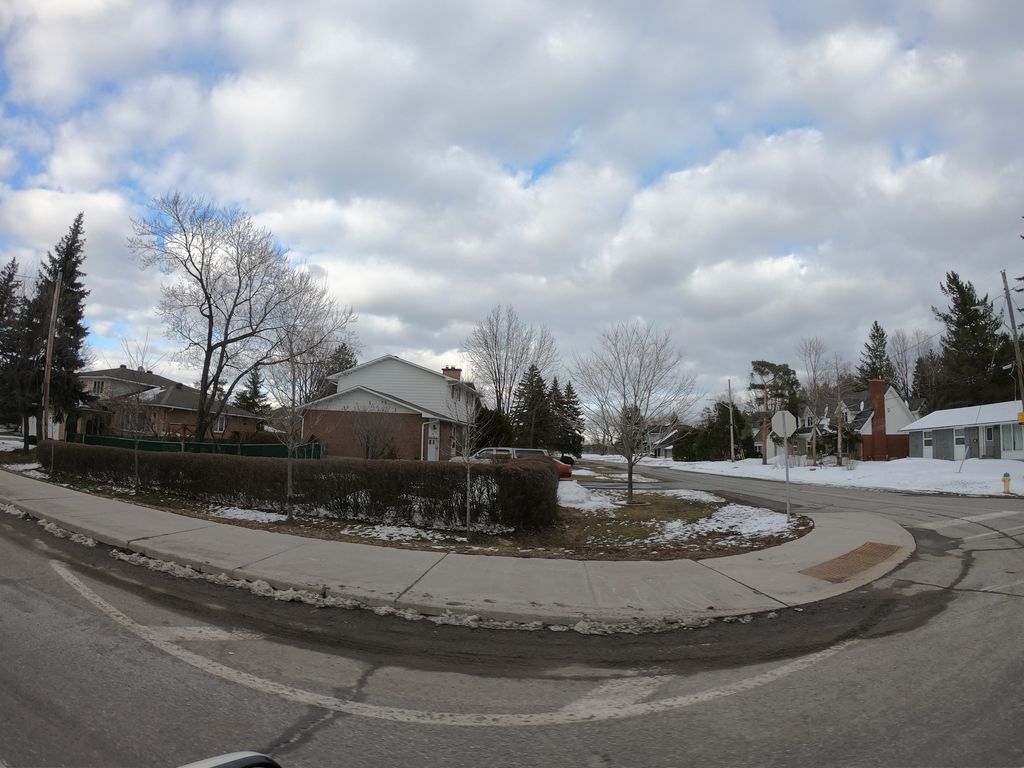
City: ottawa-gatineau